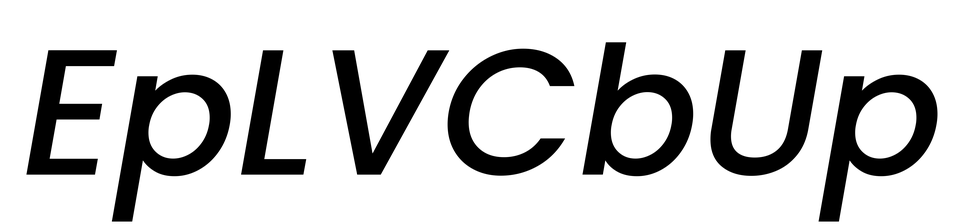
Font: Poppins-MediumItalic